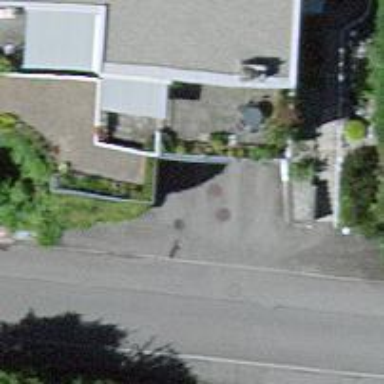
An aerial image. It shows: Driveway.